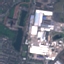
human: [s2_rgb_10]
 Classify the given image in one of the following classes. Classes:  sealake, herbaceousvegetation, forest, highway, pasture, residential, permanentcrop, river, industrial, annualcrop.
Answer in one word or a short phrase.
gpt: Industrial